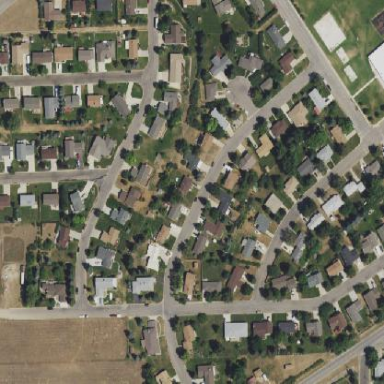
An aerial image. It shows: Residential area consisting of single-family homes.